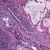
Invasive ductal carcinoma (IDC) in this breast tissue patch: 1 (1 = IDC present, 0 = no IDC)